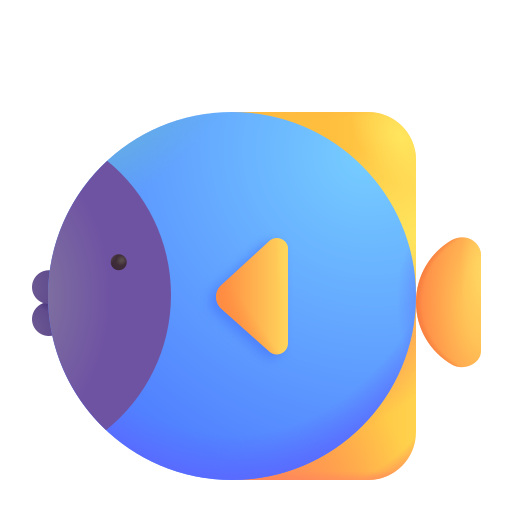
tropical fish color